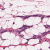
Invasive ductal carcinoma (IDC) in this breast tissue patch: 1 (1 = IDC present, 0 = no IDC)